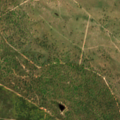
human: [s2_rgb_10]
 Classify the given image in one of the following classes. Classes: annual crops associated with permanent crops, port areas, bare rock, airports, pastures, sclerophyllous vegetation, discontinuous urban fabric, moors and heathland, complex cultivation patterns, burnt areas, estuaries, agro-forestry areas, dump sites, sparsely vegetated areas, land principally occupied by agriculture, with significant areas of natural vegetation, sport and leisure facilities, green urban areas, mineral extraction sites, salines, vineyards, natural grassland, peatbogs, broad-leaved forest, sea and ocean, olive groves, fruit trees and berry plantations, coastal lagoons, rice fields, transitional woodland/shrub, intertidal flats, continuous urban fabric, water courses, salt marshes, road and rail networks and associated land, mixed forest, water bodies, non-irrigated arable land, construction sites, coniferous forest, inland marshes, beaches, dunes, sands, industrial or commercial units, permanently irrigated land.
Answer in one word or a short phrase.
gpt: continuous urban fabric